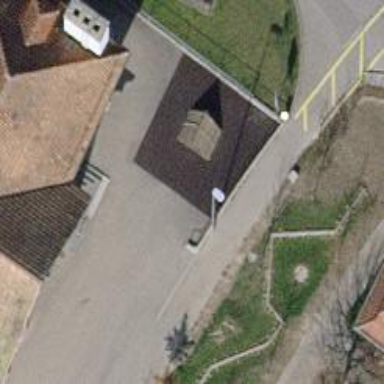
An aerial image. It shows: Gazebo shelter.